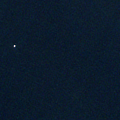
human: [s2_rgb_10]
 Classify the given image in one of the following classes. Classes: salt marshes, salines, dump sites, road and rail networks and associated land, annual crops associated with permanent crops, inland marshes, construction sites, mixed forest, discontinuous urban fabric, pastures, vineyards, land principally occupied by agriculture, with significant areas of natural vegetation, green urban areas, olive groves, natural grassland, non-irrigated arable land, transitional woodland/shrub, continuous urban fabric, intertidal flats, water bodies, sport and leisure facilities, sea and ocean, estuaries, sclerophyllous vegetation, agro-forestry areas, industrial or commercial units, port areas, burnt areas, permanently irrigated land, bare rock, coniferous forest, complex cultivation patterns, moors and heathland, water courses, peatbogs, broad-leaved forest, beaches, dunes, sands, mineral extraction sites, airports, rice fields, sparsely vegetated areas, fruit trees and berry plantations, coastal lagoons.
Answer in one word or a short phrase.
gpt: sea and ocean